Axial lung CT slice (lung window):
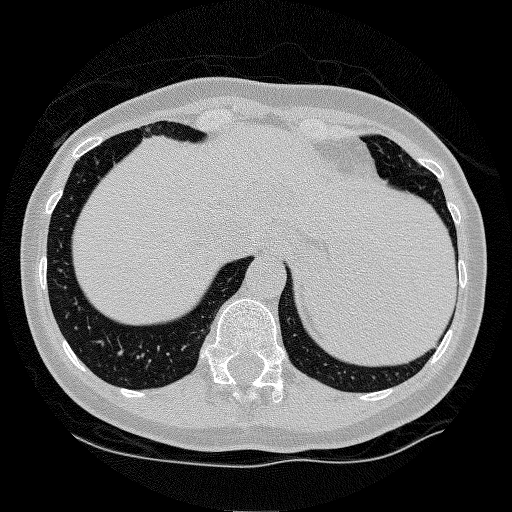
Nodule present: no